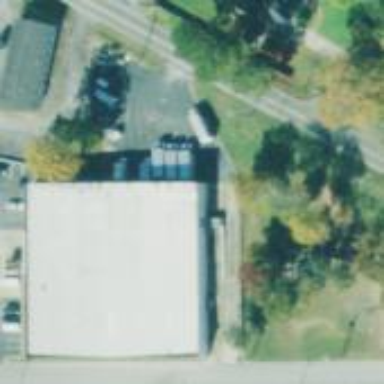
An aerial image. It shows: Building.